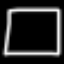
Label: square